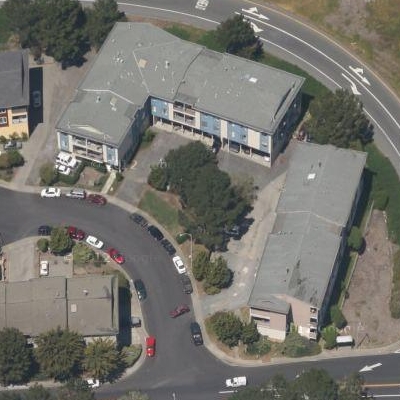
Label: Resident